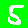
Digit: 5